Question: I am hoping someone can assist in how to trace a message to a de-allocated instance of [CALayer] when the stack trace does not link back to the source code.
I have enabled Zombie Objects in the Diagnostics of XCode and run it through the Zombie profiling.
The response in XCode is "2013-01-27 22:37:31.506 AdventureA[9695:11303] *** -[CALayer release]: message sent to deallocated instance 0x757b530"
The response from the instruments is:

I am totally at a loss as to how to find out what is causing the issue; I have been looking through the source code for hours...
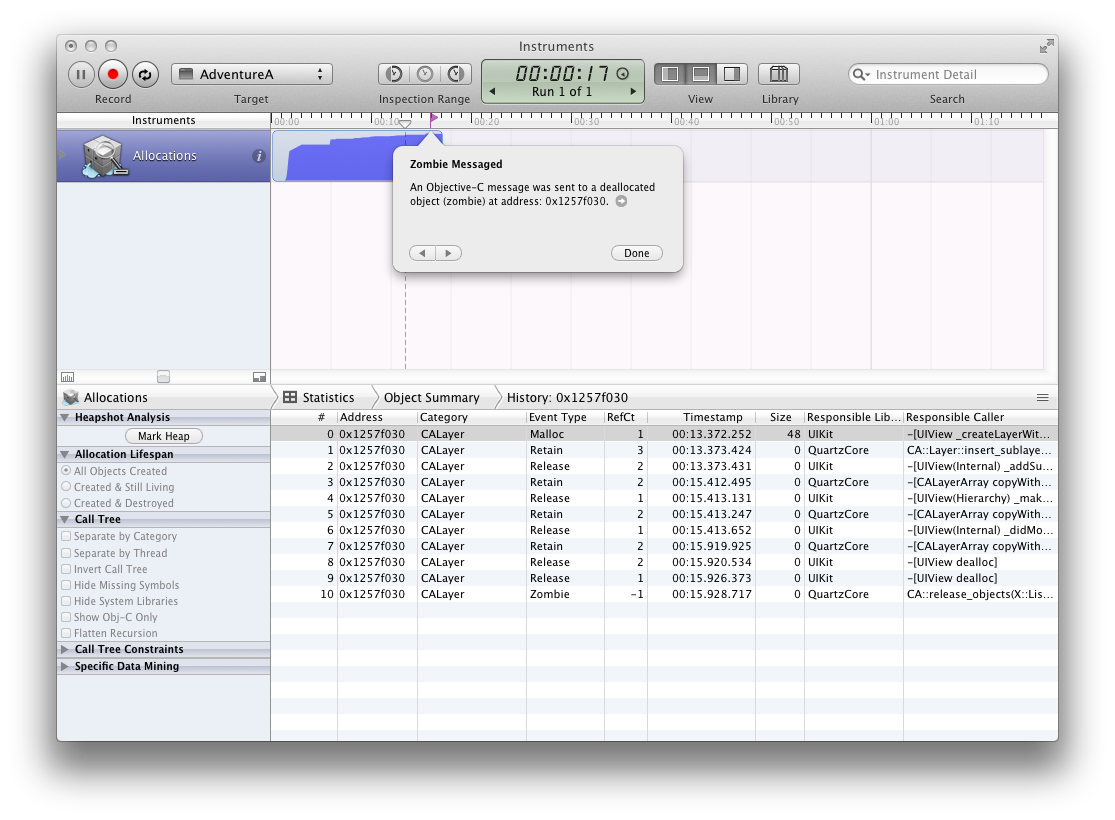
Answer: Ok - found it. There was a UIButton (which, of course, inherits from UIView) that was being instantiated as a buttonWithType and for I was releasing it. D'oh.
The reasons something so obvious became such a pain (for those who may have to deal with the same thing); the problem is that is all sounds so easy in hindsight:
- - - -